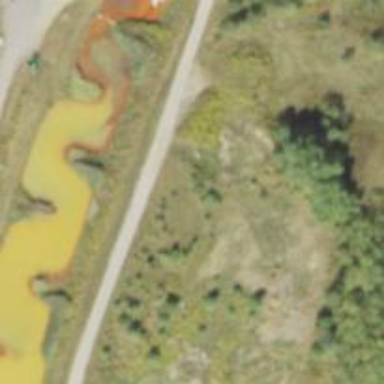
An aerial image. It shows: Detention basin used for managing water runoff.